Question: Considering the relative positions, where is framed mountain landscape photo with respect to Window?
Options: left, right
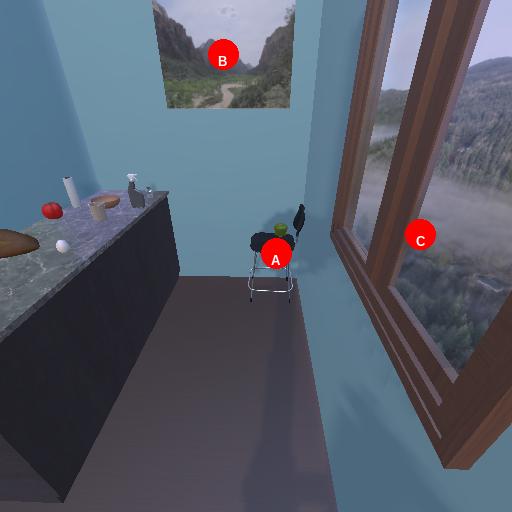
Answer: left